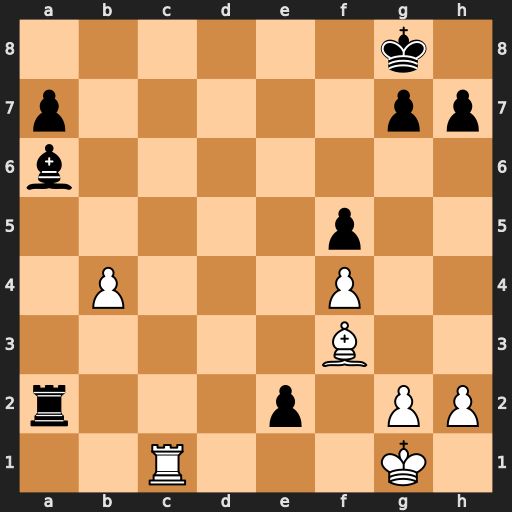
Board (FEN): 6k1/p5pp/b7/5p2/1P3P2/5B2/r3p1PP/2R3K1
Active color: w
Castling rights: -
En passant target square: -
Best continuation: Bd5+ Kf8 Bxa2